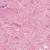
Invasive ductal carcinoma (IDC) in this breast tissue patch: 0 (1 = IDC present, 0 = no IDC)